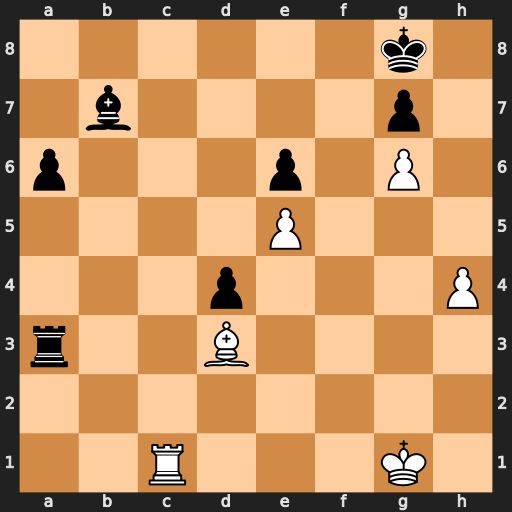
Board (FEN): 6k1/1b4p1/p3p1P1/4P3/3p3P/r2B4/8/2R3K1
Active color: w
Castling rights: -
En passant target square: -
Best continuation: Be4 Rc3 Rb1 Bc8 Rb8